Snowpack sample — Loveland Pass, Silver Plume, Colorado, USA (2/11/26, 12:00 PM MST)
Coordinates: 39.663, -105.886
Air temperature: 35 °F
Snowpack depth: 82 cm
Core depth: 40 cm
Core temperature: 23 °F
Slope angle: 13°, slope face: 12°
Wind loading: high
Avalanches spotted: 1
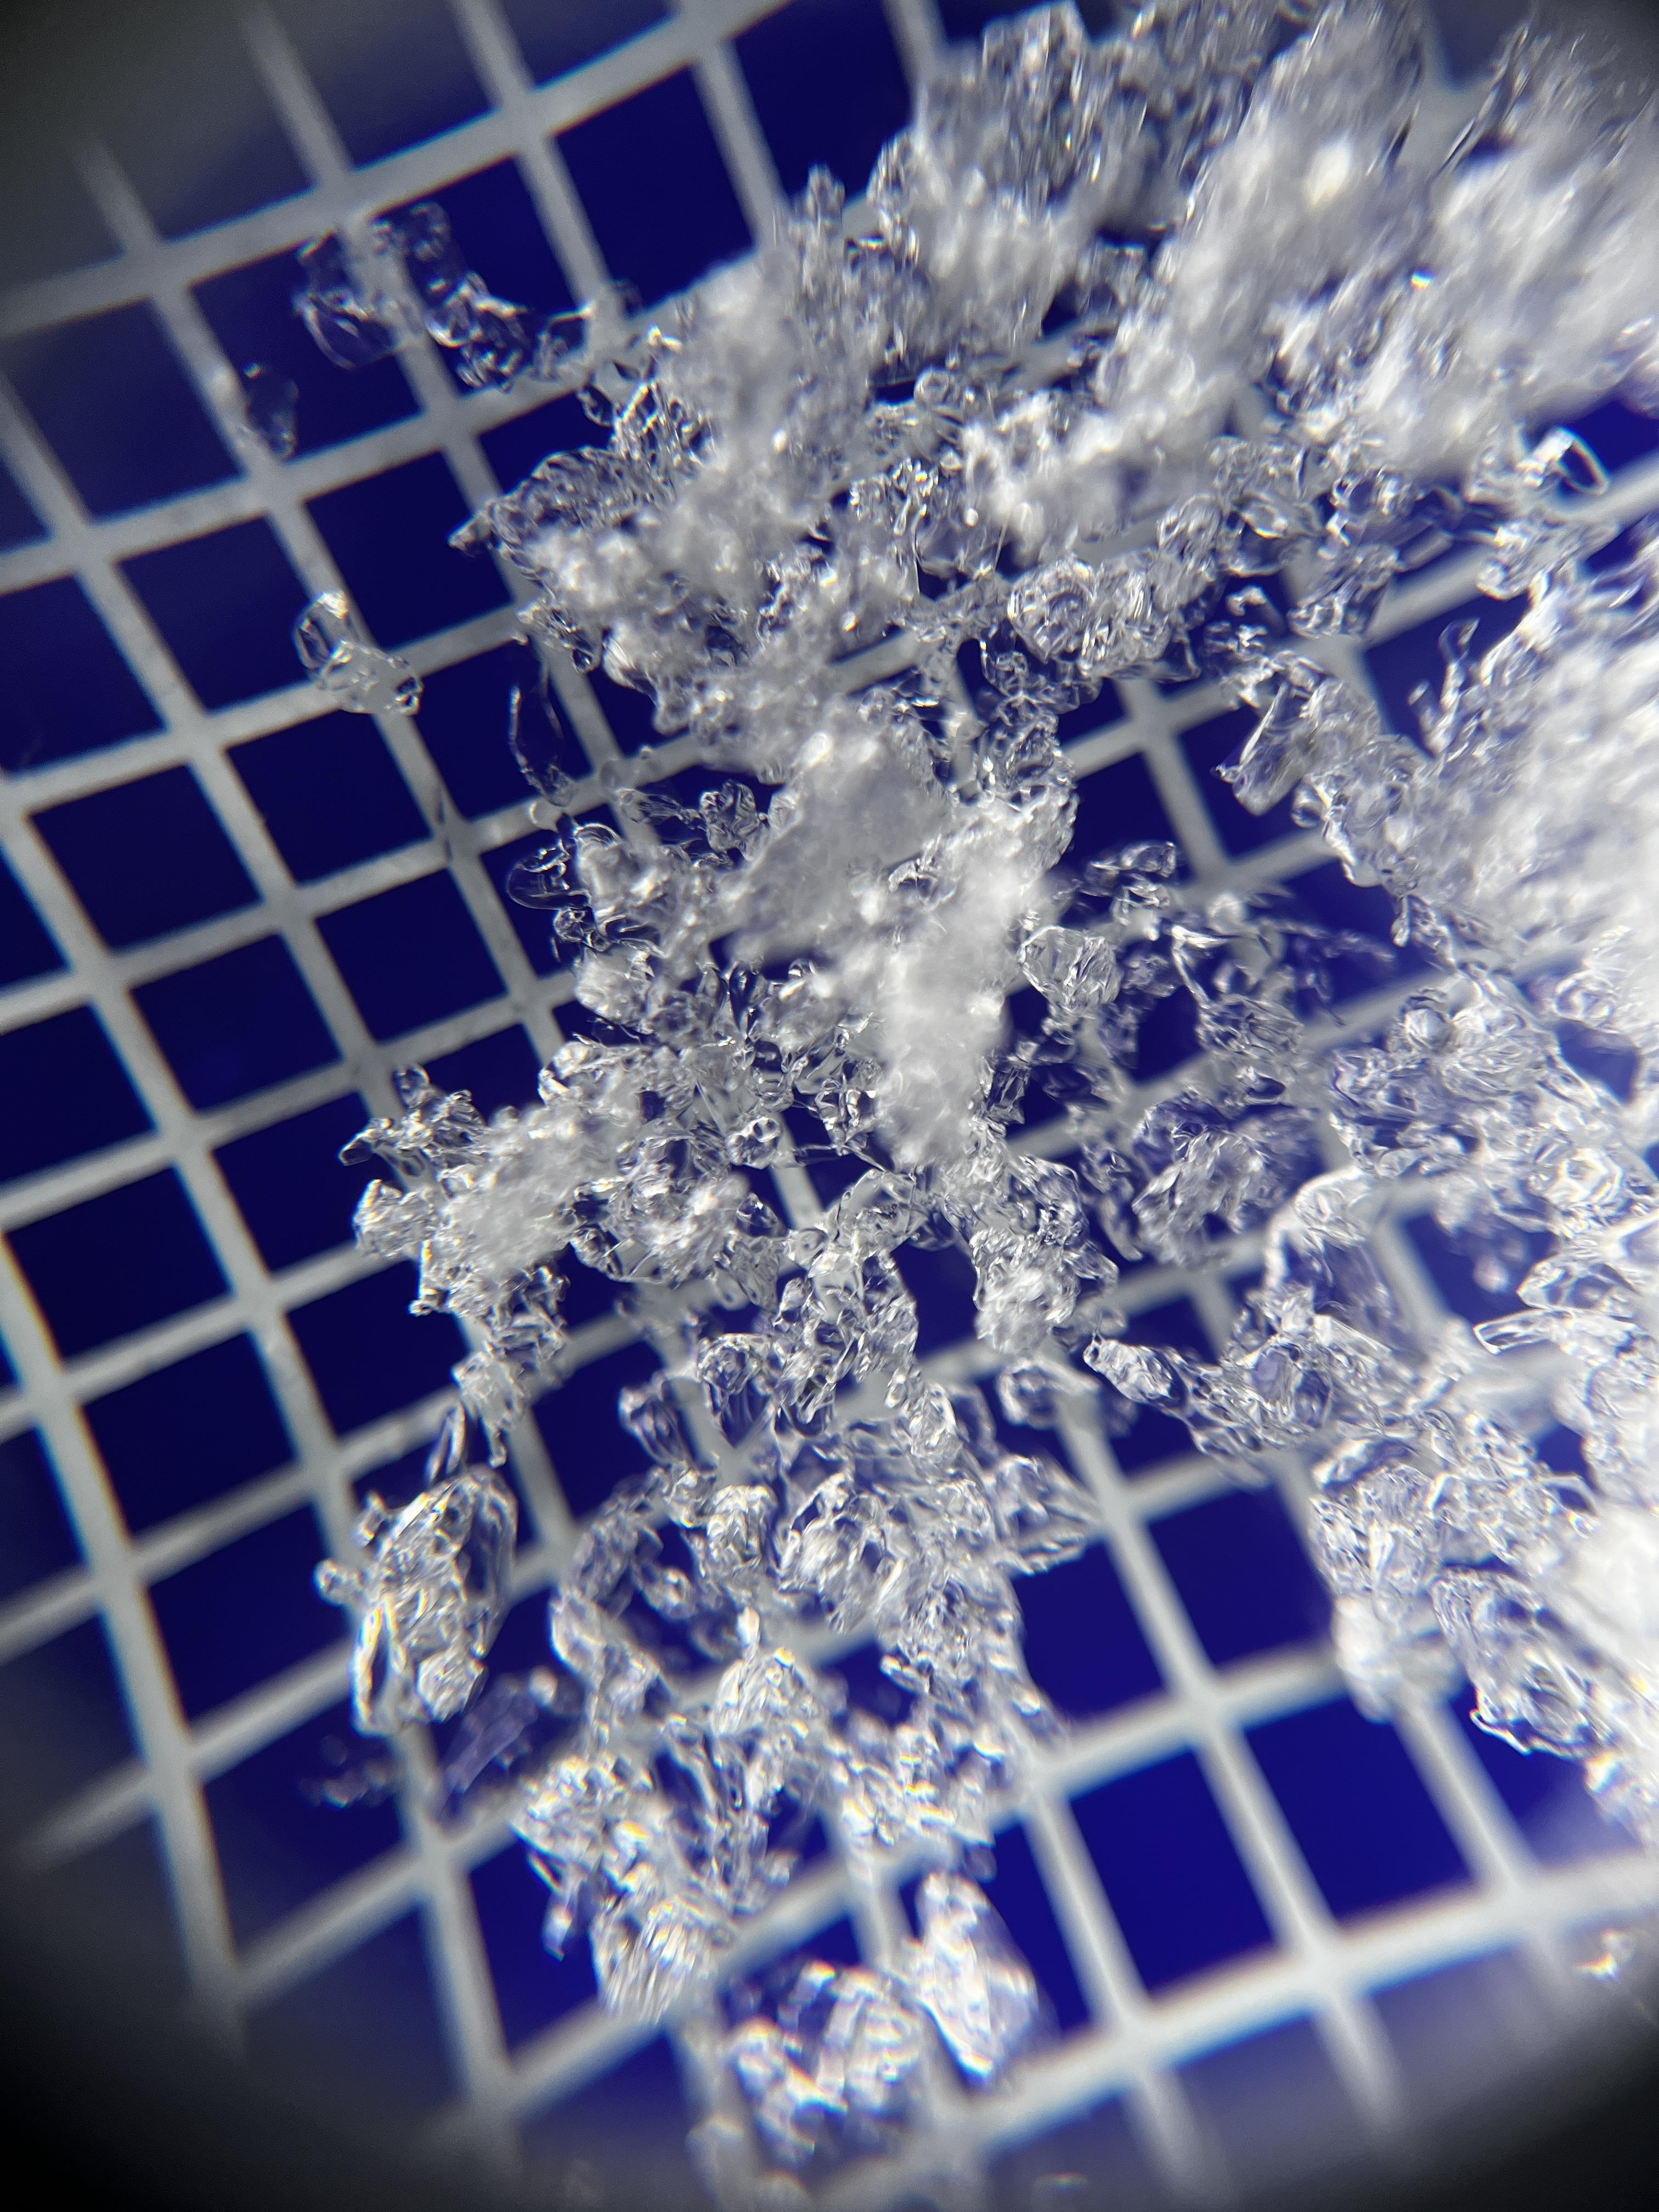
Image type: magnified_profile
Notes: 1 small avalanche spotted on the north side of the bowl, lots of wind loading